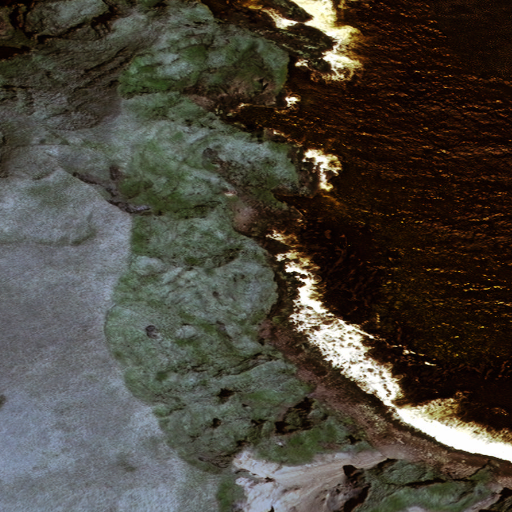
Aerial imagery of cape in Alaska named Fortress Point containing only unknown